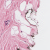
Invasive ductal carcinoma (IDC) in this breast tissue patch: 0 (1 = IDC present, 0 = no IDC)